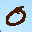
Label: 0